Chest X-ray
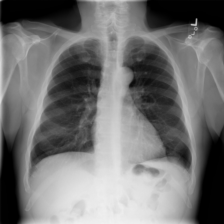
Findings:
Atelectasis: negative
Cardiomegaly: negative
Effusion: negative
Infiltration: positive
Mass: negative
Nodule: negative
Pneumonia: negative
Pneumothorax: negative
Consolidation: negative
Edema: negative
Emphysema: negative
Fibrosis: negative
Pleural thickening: negative
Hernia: negative